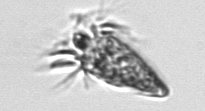
Label: Strombidium_tintinnodes